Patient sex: F
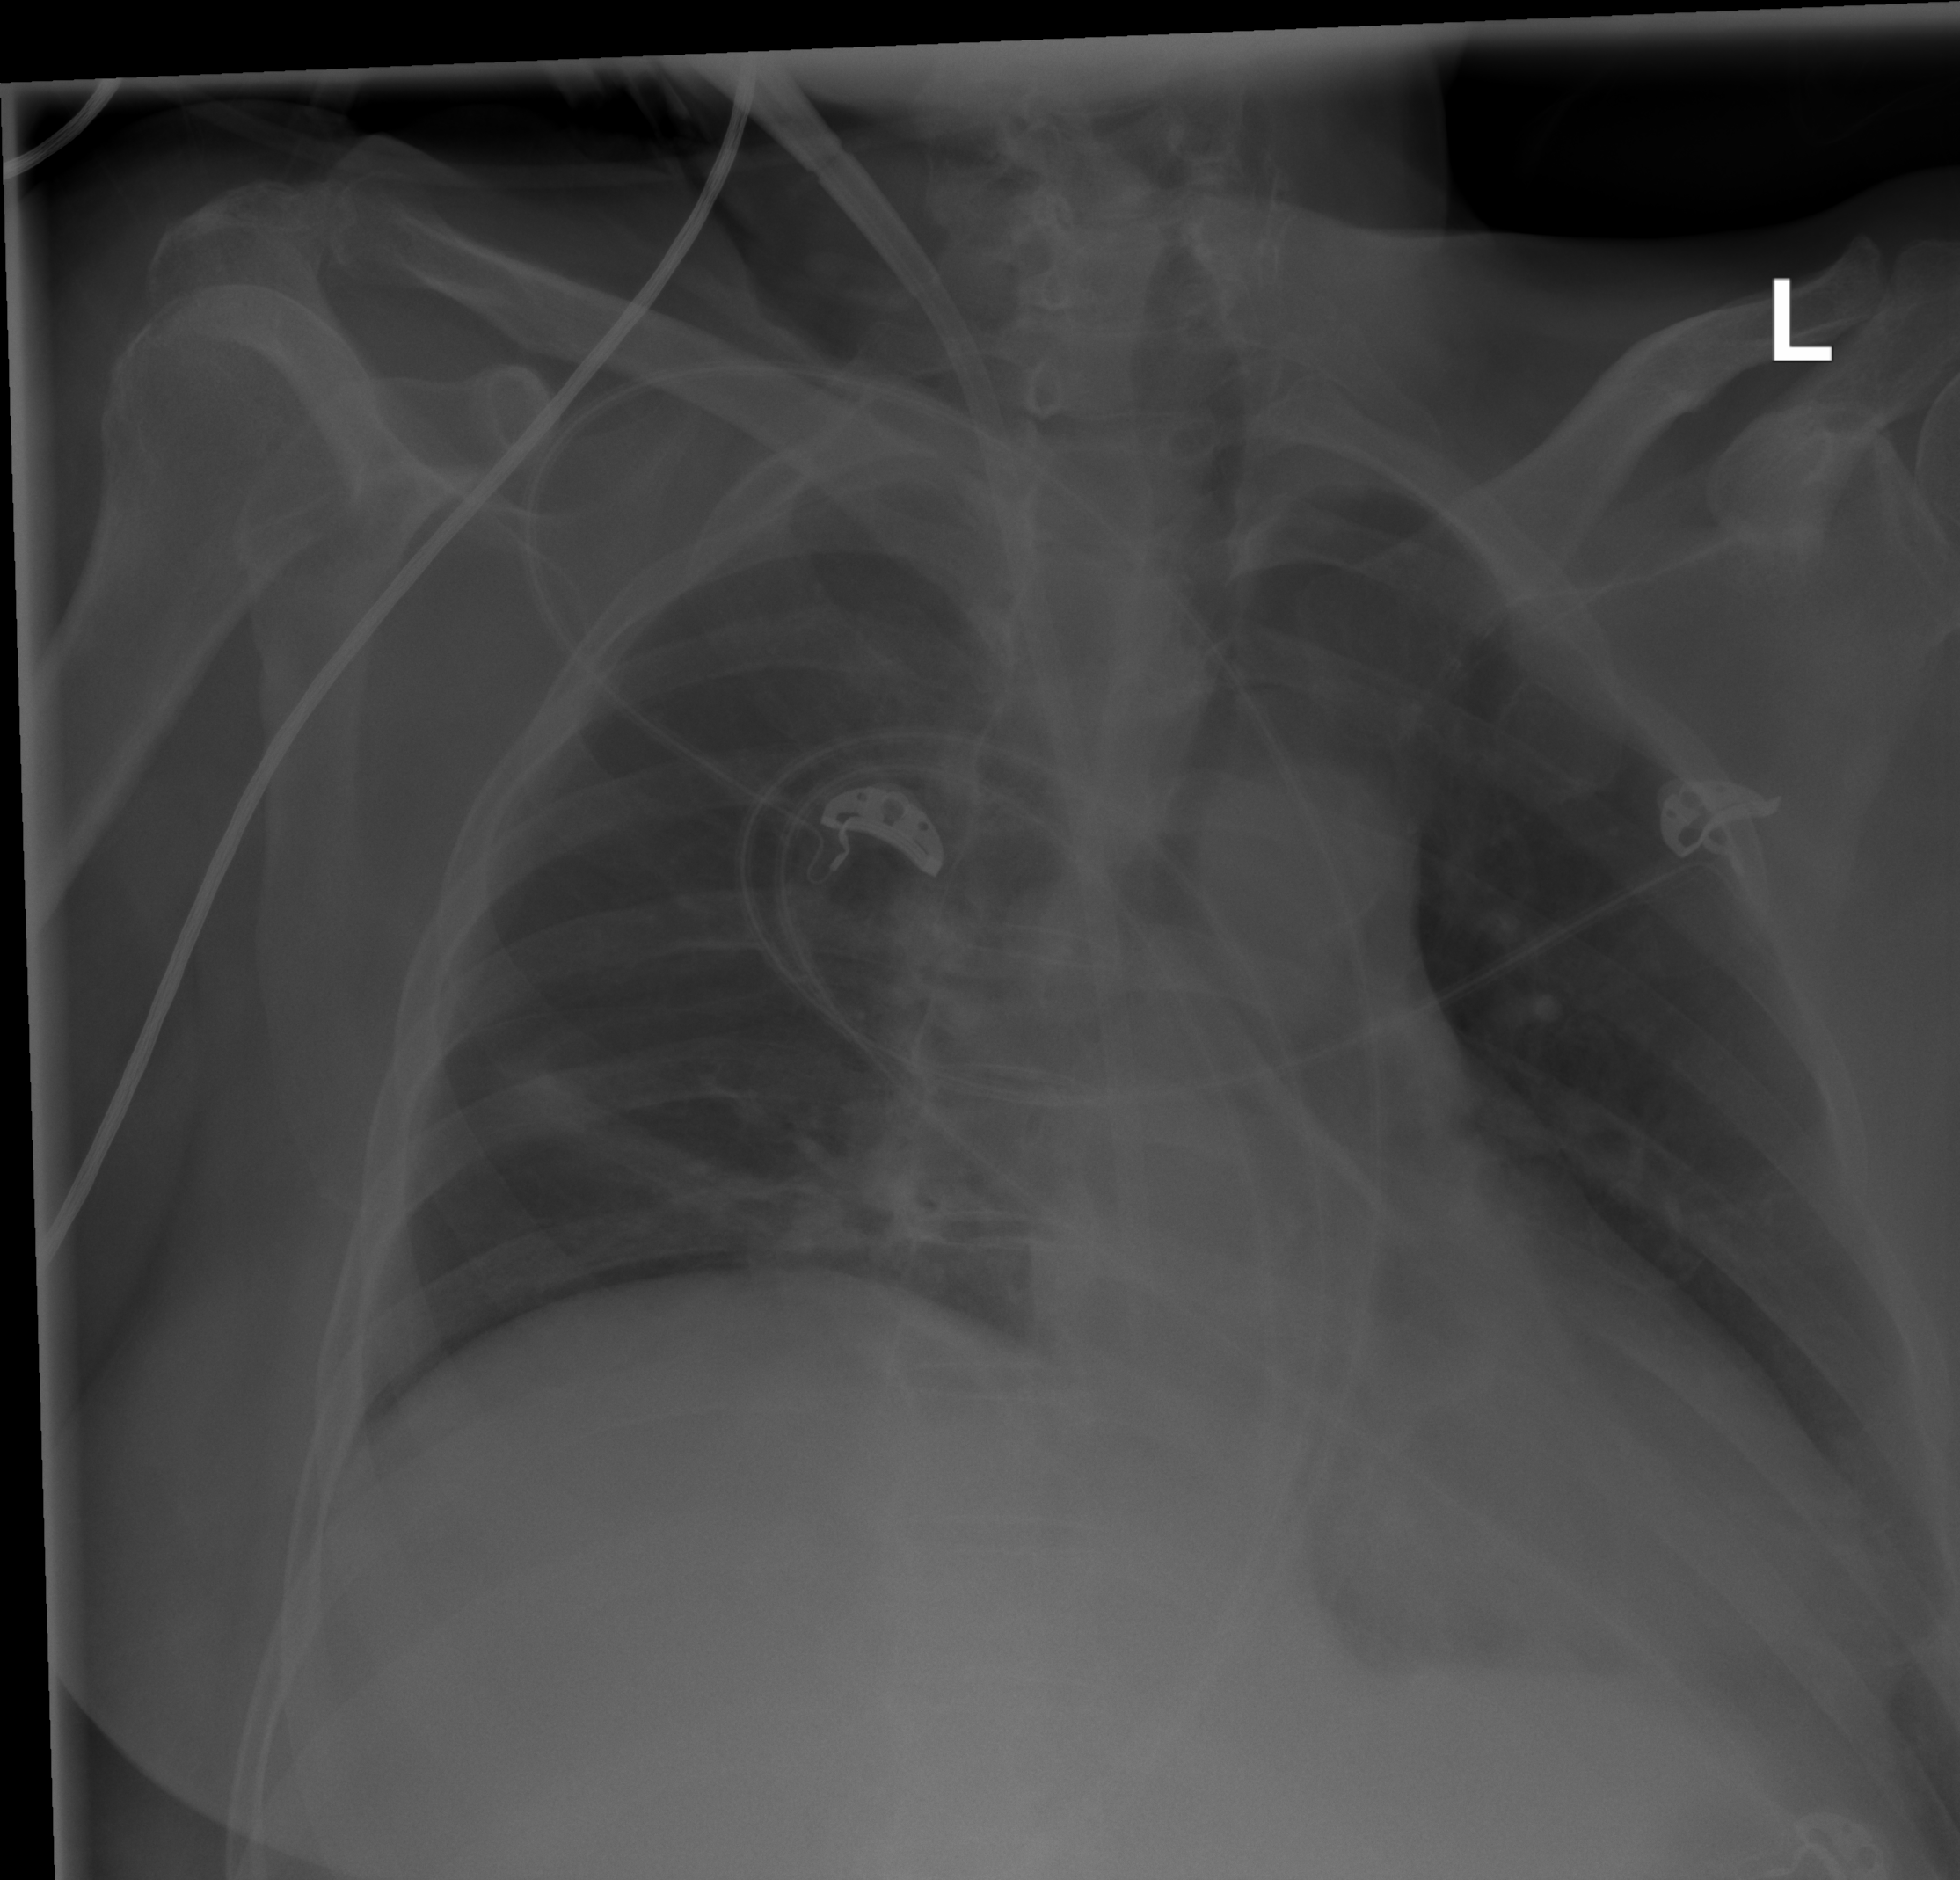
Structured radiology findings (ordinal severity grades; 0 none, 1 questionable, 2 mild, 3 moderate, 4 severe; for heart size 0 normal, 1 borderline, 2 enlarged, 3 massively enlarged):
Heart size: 0
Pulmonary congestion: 0
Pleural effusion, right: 0
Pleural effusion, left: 2
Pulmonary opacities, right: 0
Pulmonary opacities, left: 0
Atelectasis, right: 2
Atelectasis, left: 2